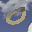
Label: 0